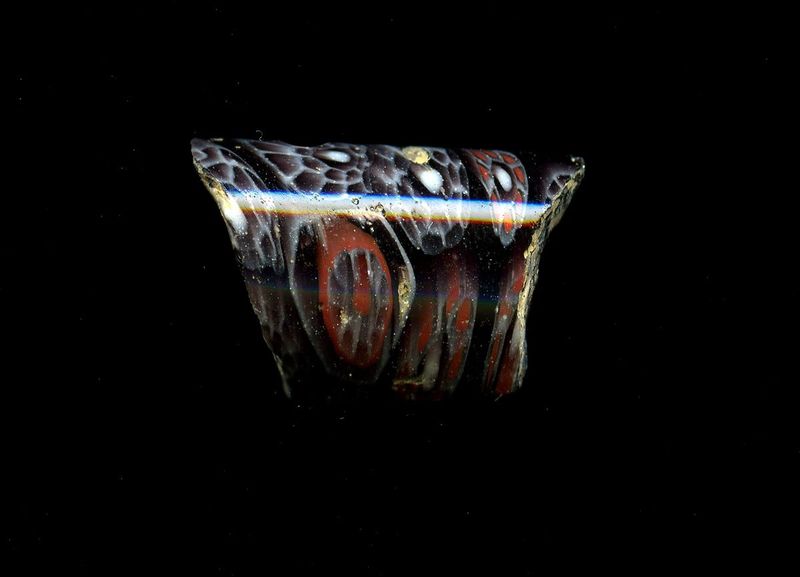
Titel: Fragment eines Gefäßes
Standort: Hamburg
Institution: Museum für Kunst und Gewerbe Hamburg
Schlagwörter: glas, technik, fragment, kaiserzeit, aufbewahrung, blumenornamente, schankgeschirr, gefäß, behälter, frühe kaiserzeit, prinzipat, millefiori, mittlere, späte